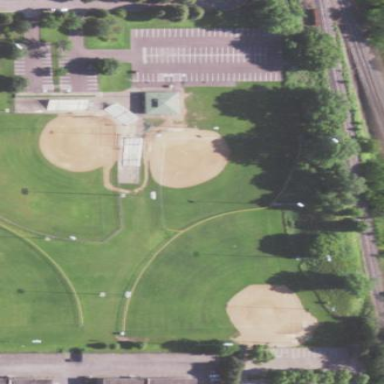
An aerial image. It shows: Baseball pitch with clay surface for the sport.